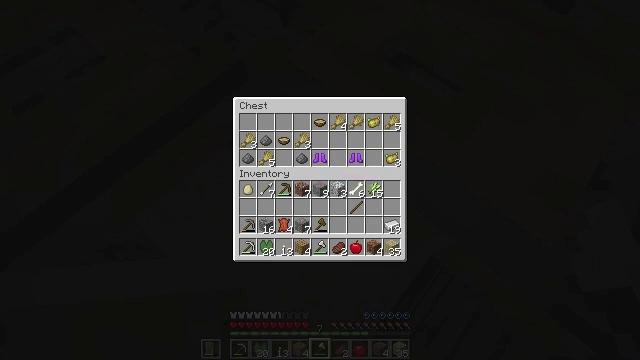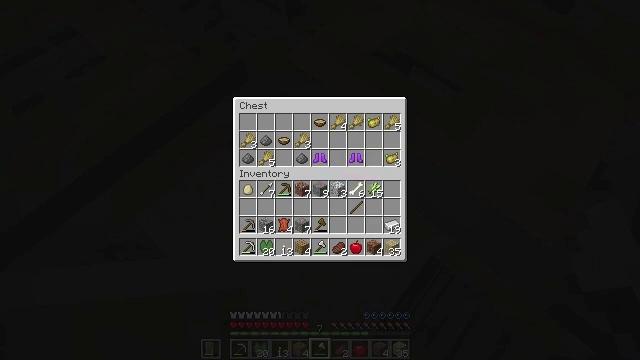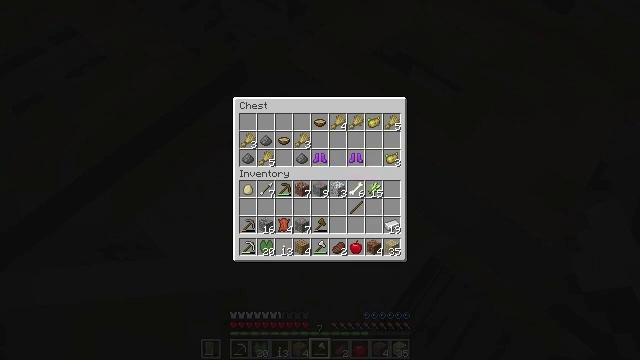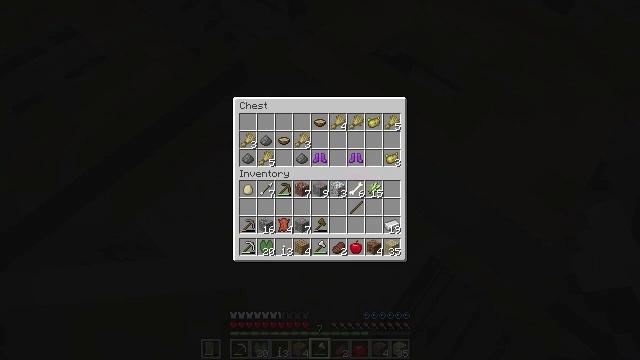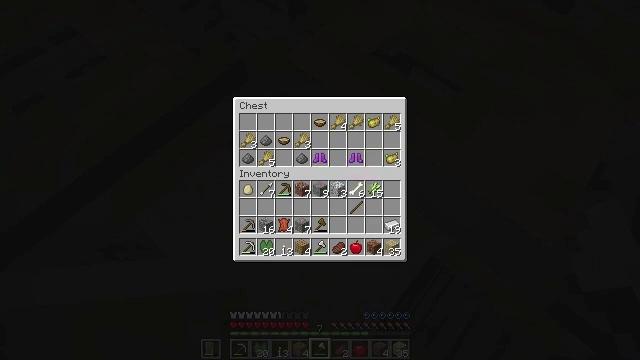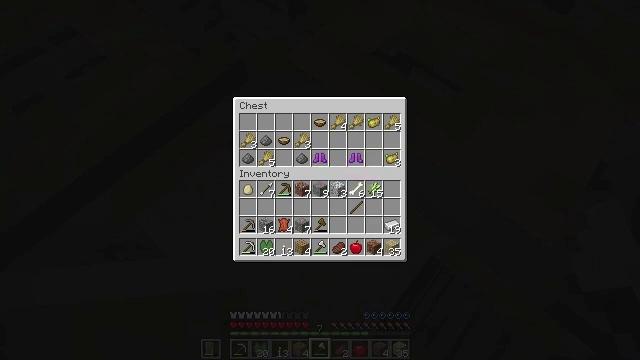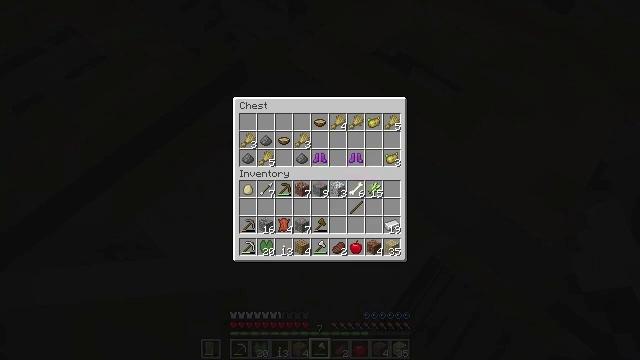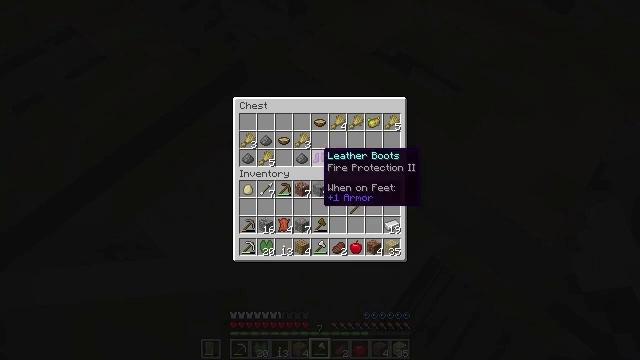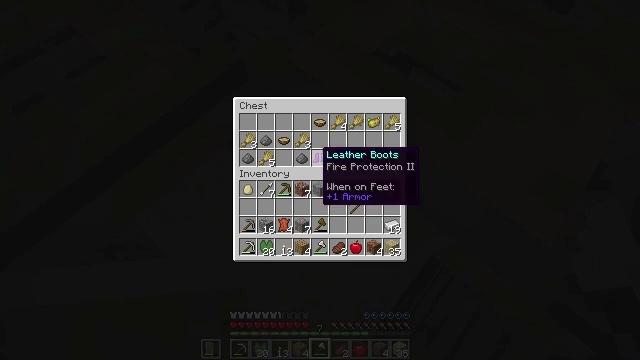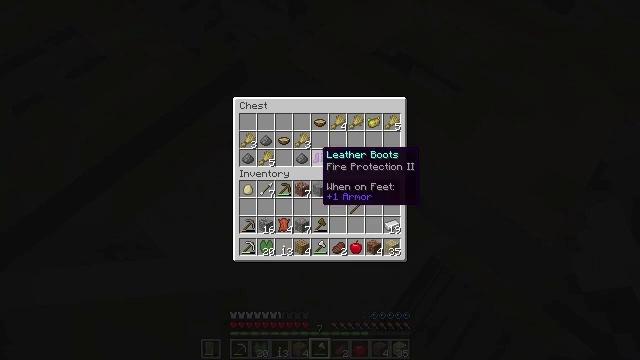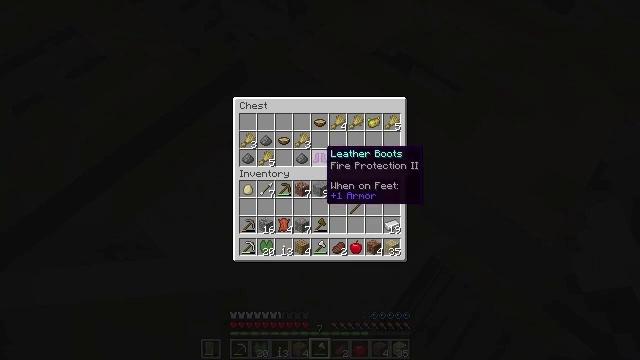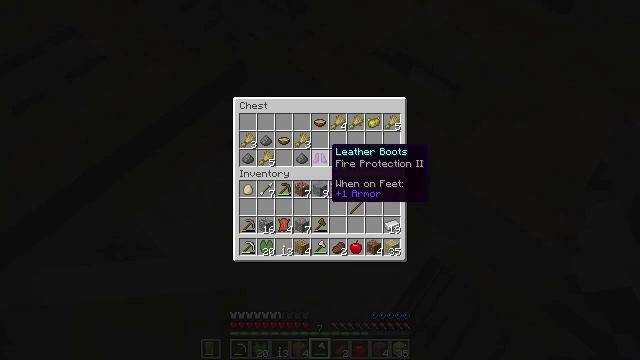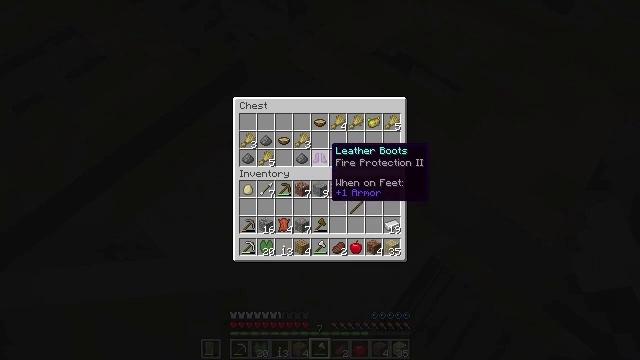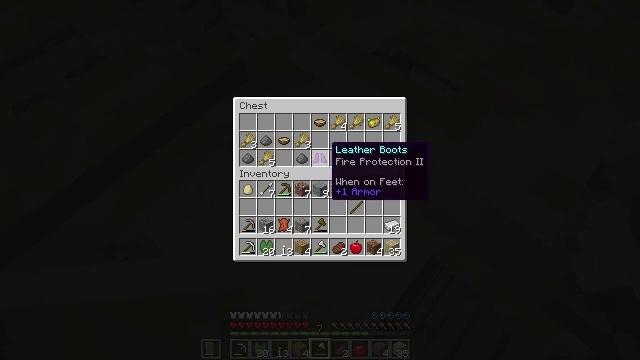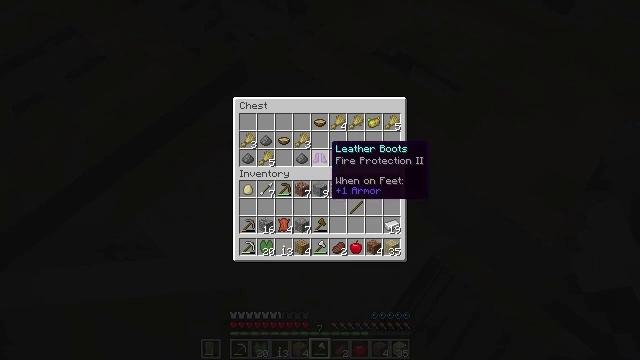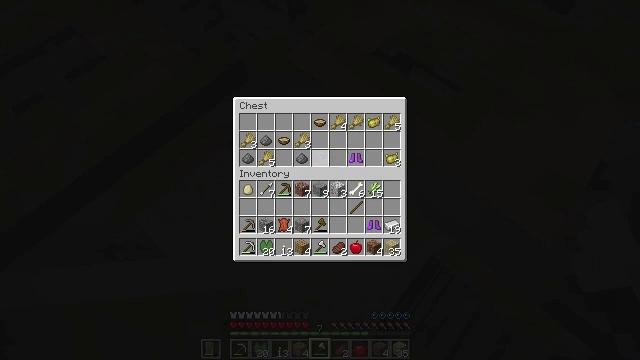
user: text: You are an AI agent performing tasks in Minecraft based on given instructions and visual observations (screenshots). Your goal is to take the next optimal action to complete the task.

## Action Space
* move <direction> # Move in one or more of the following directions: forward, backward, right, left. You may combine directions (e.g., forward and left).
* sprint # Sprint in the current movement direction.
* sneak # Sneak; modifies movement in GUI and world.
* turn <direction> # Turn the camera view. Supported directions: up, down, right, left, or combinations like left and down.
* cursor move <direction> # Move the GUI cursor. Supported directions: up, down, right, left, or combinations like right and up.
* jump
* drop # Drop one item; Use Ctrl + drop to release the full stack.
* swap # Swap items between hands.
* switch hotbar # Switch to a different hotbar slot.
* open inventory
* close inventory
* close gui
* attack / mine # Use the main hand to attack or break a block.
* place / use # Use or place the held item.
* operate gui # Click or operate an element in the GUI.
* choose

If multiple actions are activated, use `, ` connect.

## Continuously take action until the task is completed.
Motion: motion action
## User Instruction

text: Collect the birch slab for reuse.
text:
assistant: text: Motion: no_op
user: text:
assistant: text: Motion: no_op
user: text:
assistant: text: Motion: no_op
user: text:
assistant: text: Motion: no_op
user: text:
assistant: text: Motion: no_op
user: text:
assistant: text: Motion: no_op
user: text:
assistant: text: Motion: no_op
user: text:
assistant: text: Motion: no_op
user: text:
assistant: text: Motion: no_op
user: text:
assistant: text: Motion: no_op
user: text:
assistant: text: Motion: no_op
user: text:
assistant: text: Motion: no_op
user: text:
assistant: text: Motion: no_op
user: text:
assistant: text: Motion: sneak
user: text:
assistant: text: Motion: sneak, operate gui
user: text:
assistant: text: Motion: sneak, operate gui
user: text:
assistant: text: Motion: sneak
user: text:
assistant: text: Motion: sneak
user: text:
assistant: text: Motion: sneak, cursor move right
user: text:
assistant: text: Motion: sneak
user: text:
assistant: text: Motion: sneak, operate gui
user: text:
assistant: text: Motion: sneak, operate gui
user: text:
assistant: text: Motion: sneak, operate gui
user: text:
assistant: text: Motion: sneak
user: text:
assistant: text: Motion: sneak, cursor move right
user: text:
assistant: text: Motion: sneak, cursor move right
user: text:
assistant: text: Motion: sneak
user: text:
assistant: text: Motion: sneak, operate gui
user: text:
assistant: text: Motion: sneak, operate gui
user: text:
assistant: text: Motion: sneak